Field crop: maize
Growth stage: 2
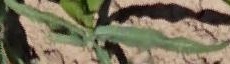
Species: maize